Question: I have a task of having two images (Two TImage), one a head and the other a tail (Coins), on my screen with a TButton to randomize both of them.
It is to be that when you press the button, the two images go random choosing Heads or Tails.
I know its kind of a easy question, but I am just learning. I just don't know what to use!

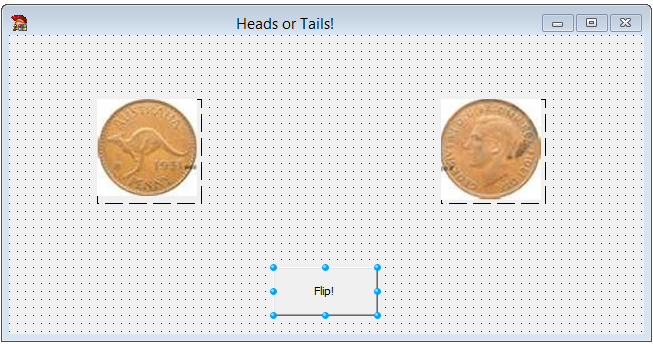
Answer: You need to sample from a discrete uniform distribution with two possible values. So like this:
'''
function IsHead: Boolean;
begin
Result := Random()<0.5;
end;
'''
Or like this:
'''
function IsHead: Boolean;
begin
Result := Random(2)=0;
end;
'''
You'll want to call 'Randomize' somewhere in the startup of your program to make sure that you don't get the same sequence of pseudo-random numbers each time you run the program.
I'm assuming that you already know how to write button 'OnClick' event handlers, and switch visibility of 'TImage' controls.